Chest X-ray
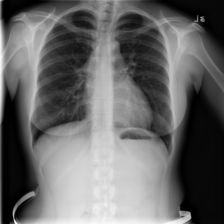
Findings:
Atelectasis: negative
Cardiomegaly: negative
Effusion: negative
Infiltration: negative
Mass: negative
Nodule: negative
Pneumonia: negative
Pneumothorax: positive
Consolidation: negative
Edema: negative
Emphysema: negative
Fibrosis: negative
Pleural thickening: negative
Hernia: negative